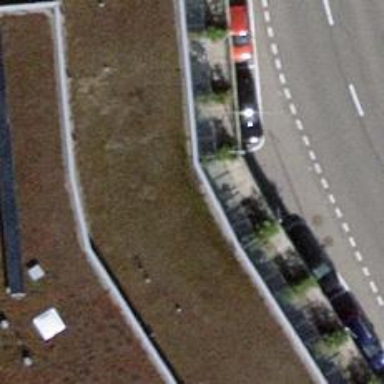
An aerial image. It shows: Parking entrance.